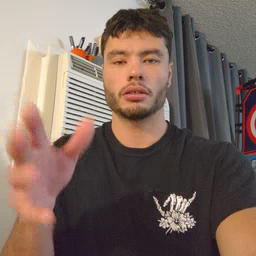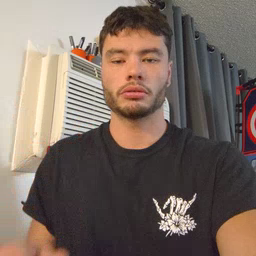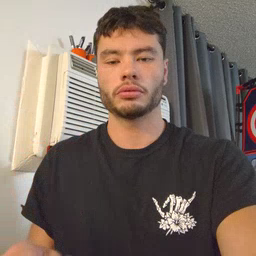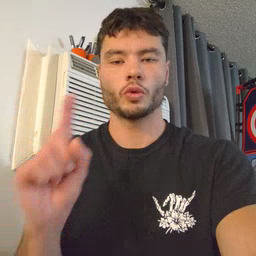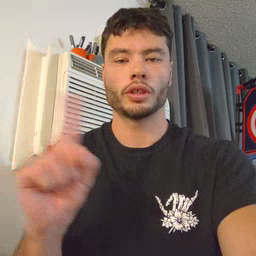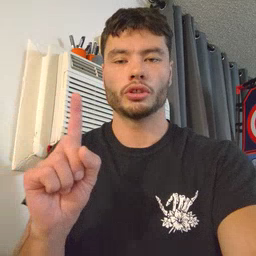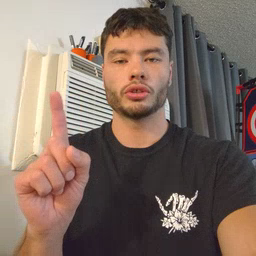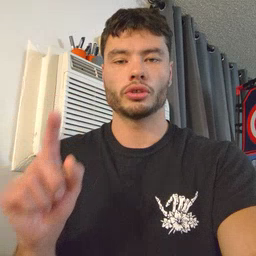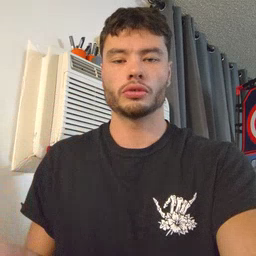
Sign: where